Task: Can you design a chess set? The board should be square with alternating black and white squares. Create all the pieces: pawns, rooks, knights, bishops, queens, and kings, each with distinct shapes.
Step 981:
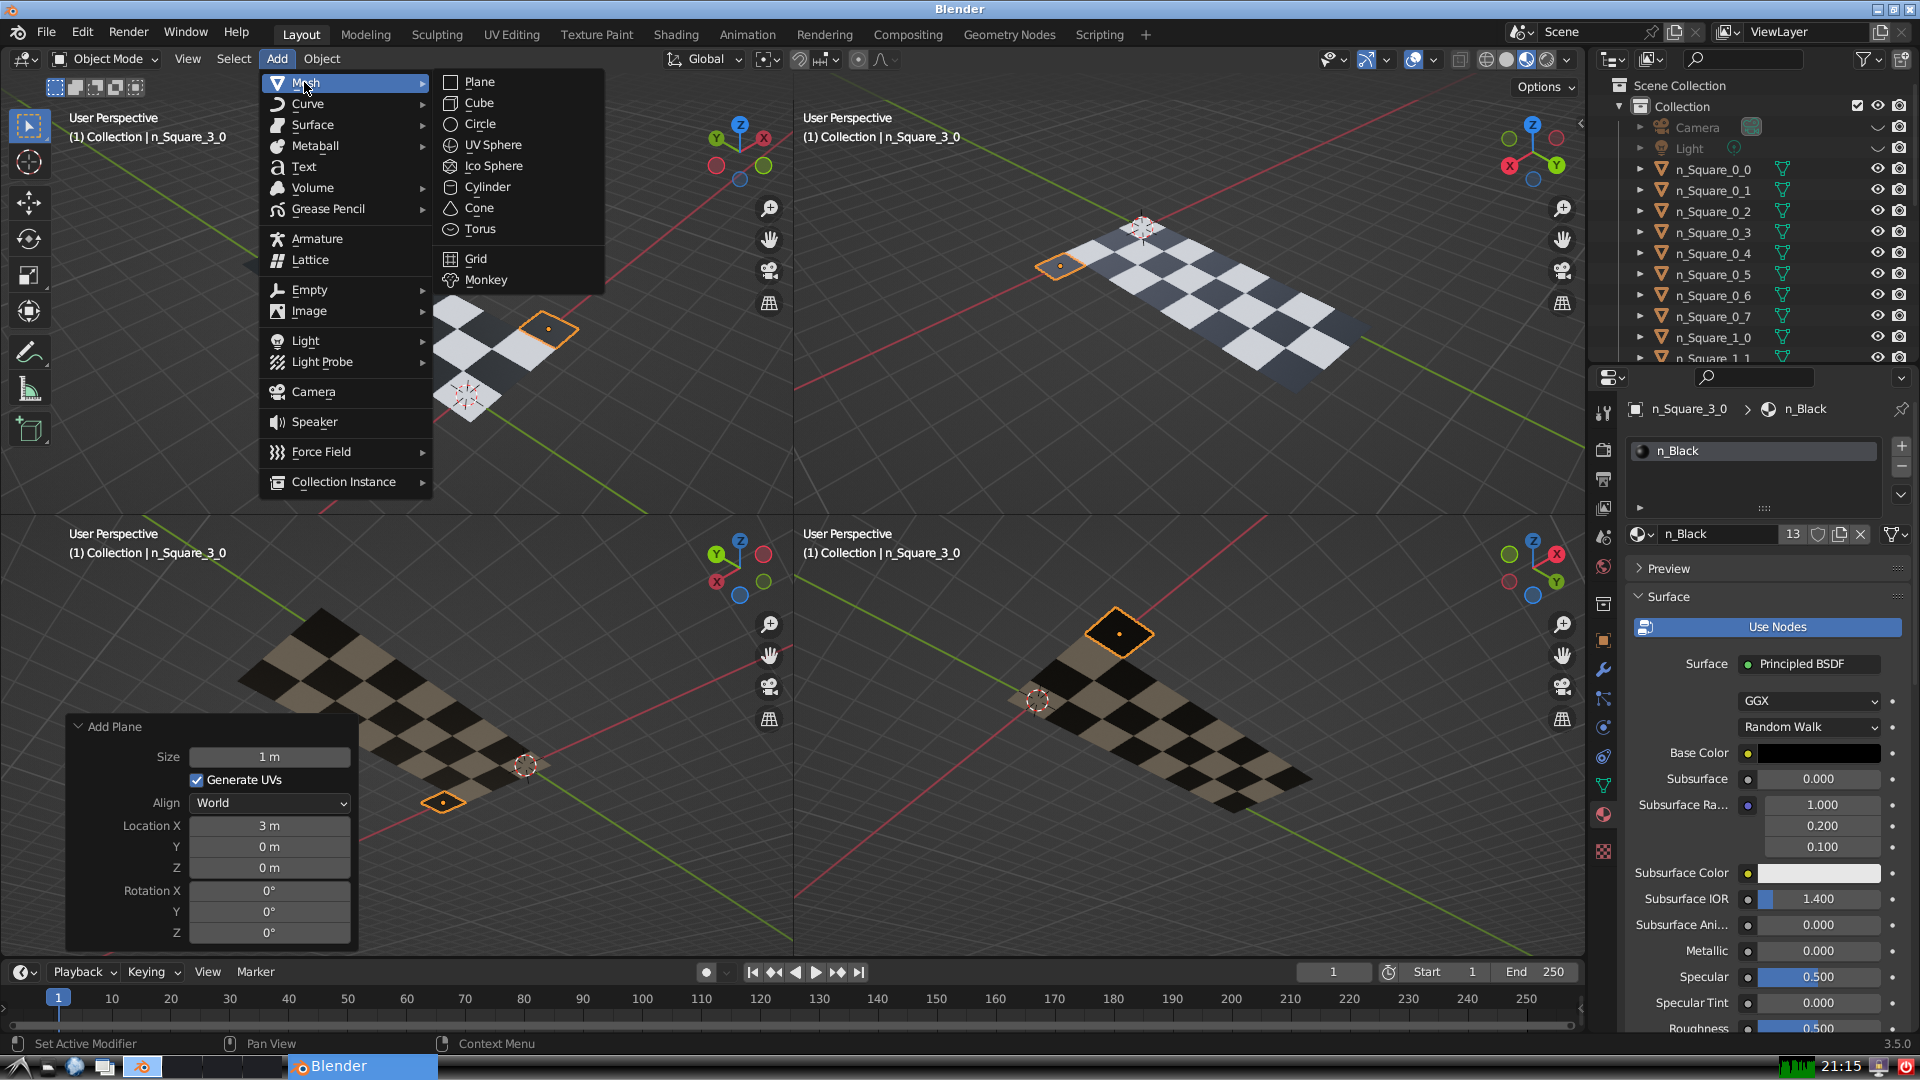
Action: {"mouse_move": [499, 79]}